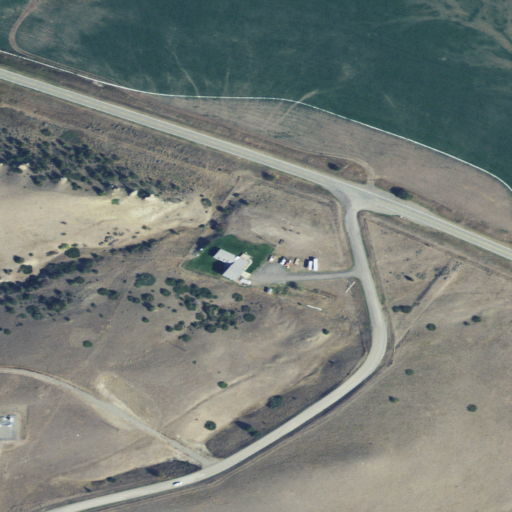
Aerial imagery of valley in Montana named Old Schoolhouse Gulch containing grassland, cultivated crops, open development, shrub, low intensity development, evergreen forest, and herbaceous wetlands